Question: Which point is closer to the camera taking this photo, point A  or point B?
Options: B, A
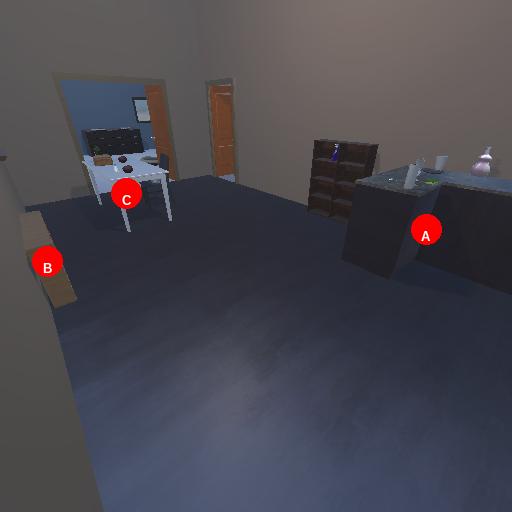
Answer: B